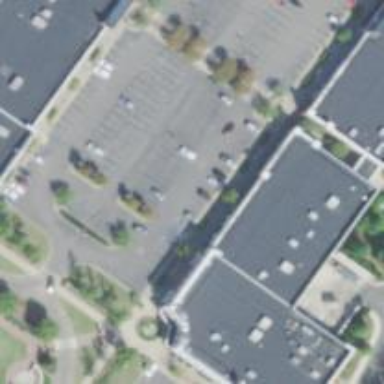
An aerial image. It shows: Retail building.